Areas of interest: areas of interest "Hotel"
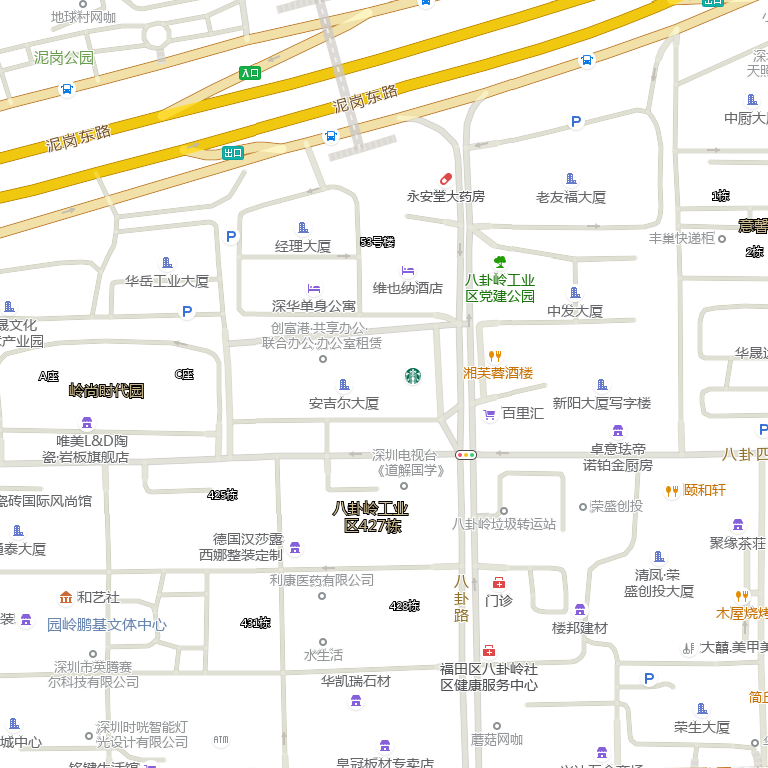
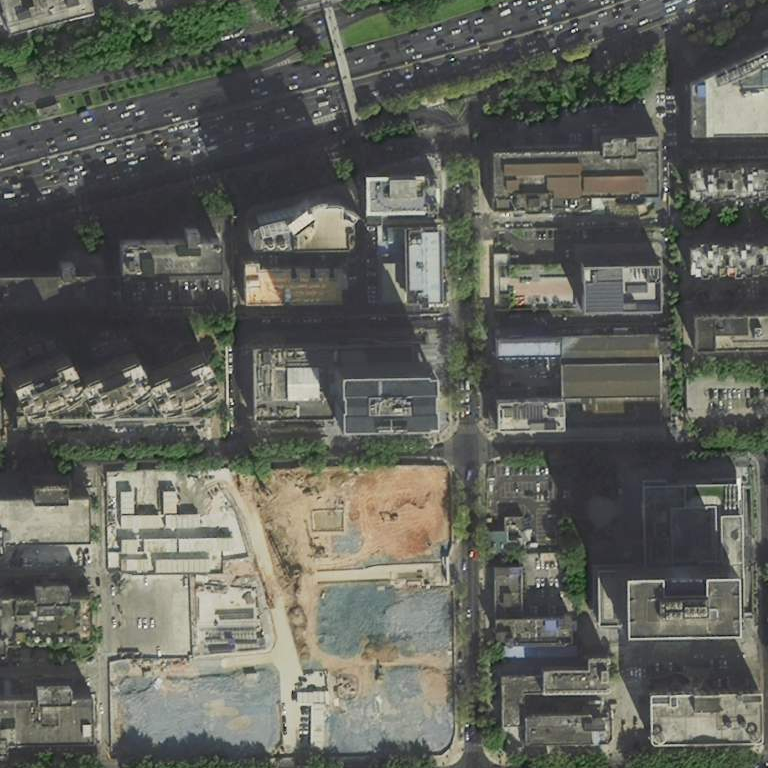